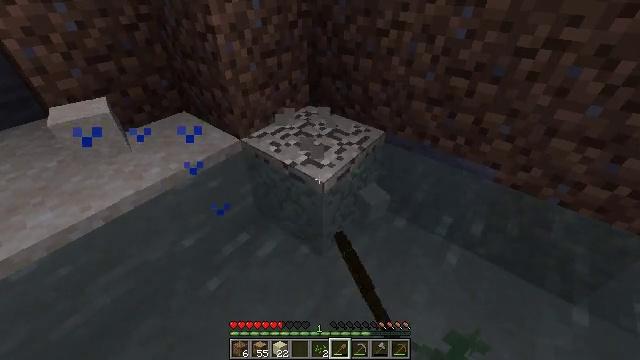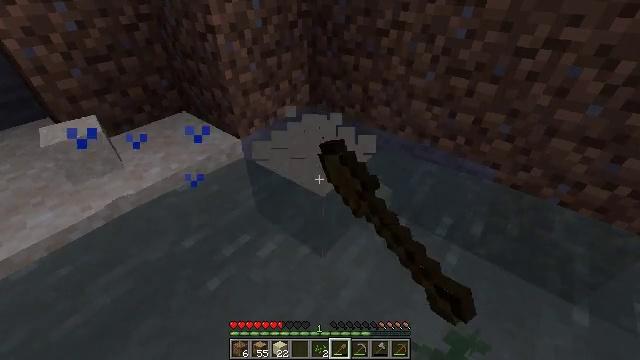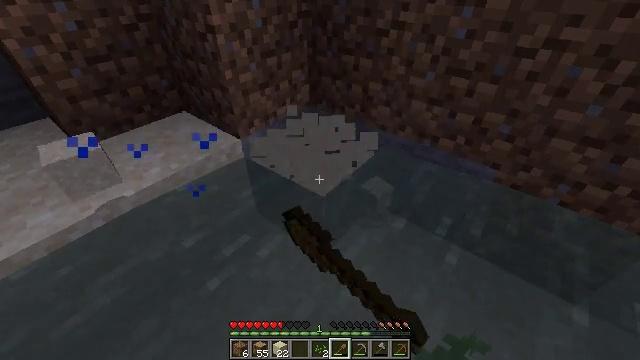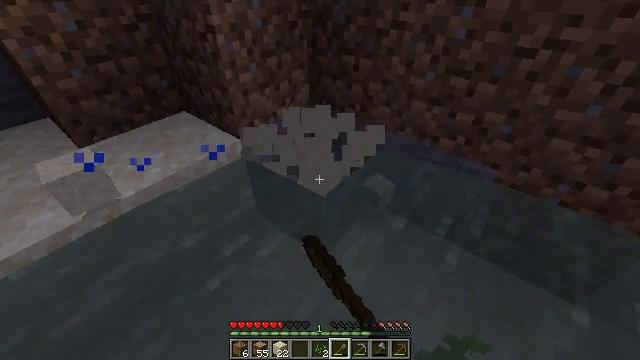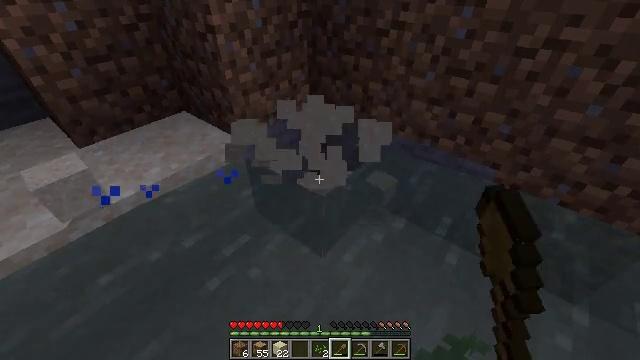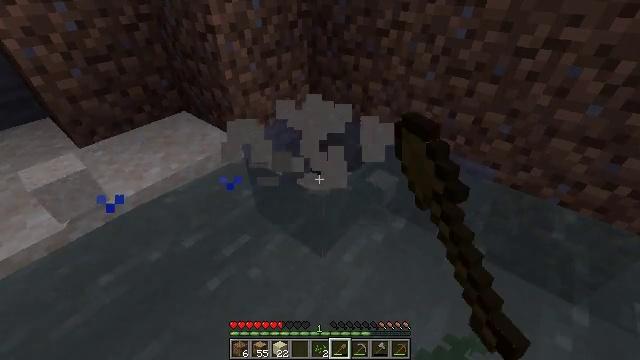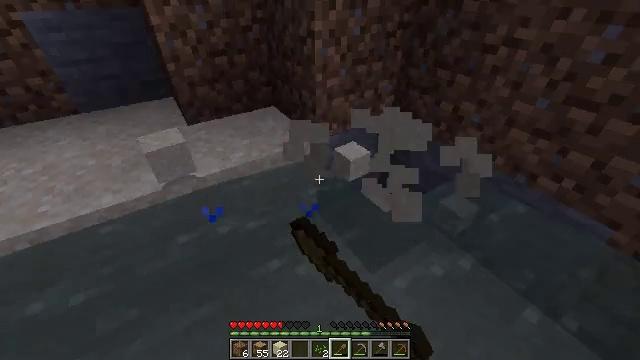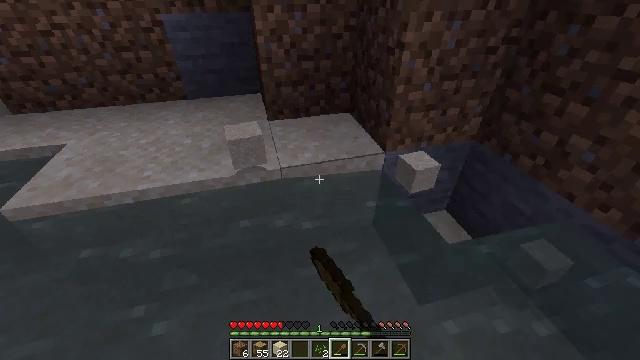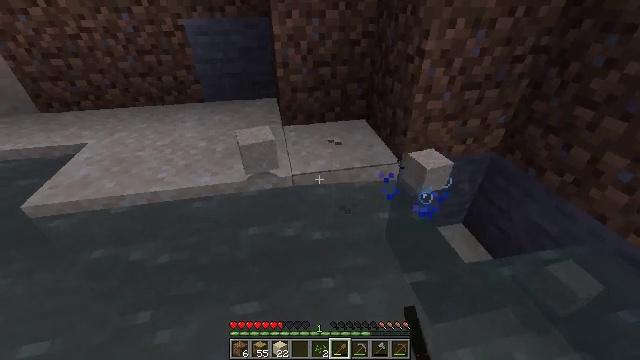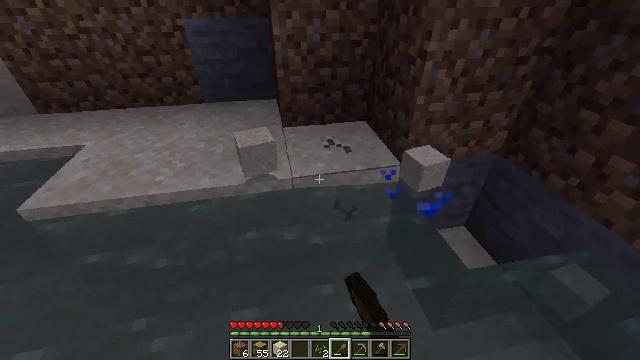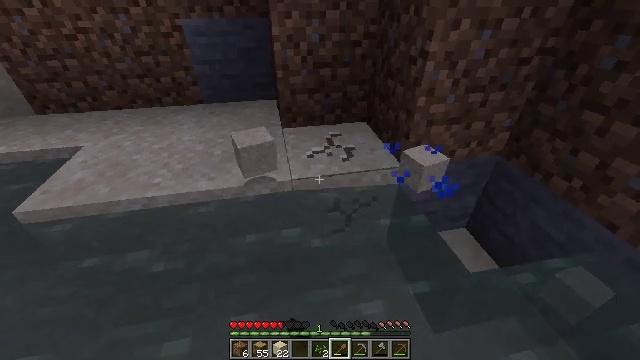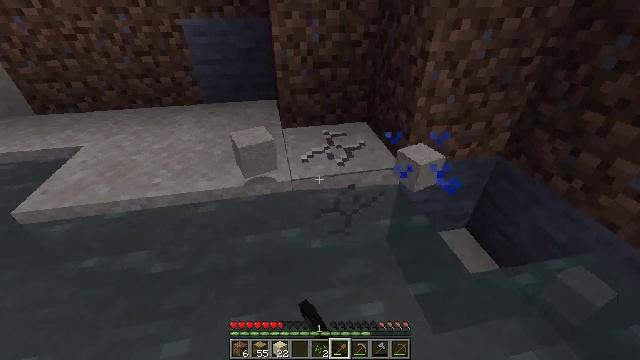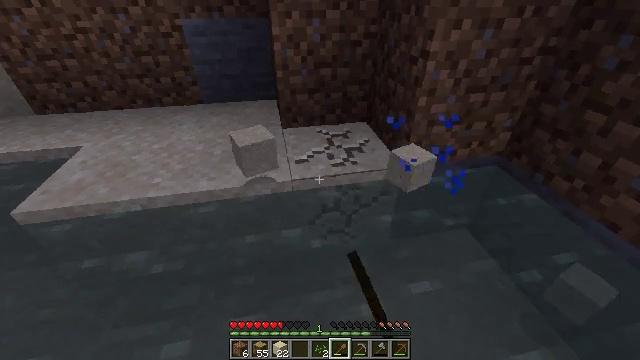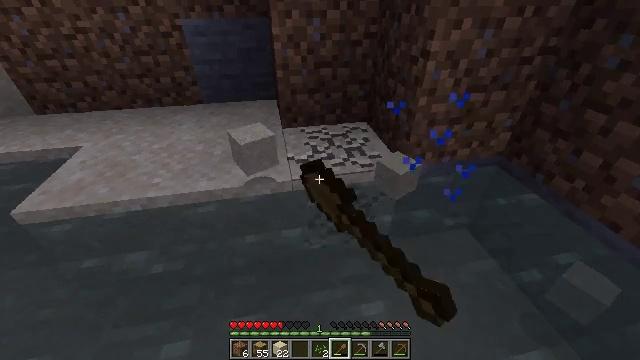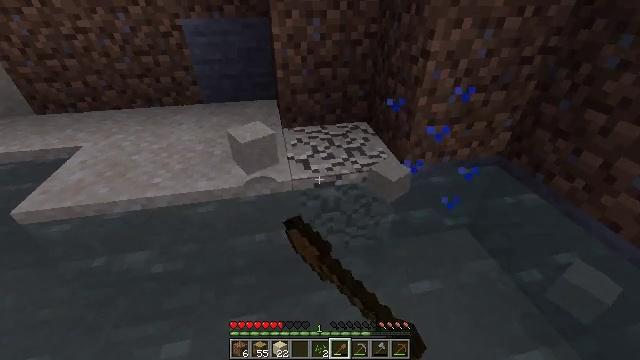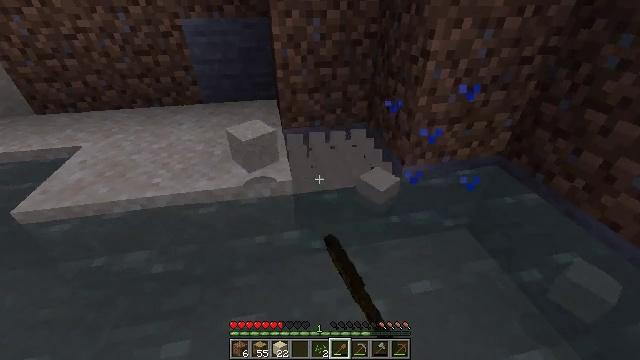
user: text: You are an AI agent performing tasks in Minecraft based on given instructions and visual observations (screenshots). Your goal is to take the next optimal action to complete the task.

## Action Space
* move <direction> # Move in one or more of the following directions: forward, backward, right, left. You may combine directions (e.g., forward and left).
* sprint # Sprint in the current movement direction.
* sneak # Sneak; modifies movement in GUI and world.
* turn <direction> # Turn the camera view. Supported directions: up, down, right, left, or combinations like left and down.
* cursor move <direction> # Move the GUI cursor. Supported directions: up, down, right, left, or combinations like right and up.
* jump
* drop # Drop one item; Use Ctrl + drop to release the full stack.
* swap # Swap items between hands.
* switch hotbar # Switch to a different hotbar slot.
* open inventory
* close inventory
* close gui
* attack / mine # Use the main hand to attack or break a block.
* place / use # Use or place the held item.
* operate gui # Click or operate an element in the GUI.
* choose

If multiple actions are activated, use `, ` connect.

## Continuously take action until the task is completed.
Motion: motion action
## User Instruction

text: Mine sand by the water.
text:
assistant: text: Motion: sneak, attack / mine
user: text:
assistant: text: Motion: sneak, attack / mine
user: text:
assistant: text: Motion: sneak, attack / mine
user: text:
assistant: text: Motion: sneak, attack / mine
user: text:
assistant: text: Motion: sneak, attack / mine
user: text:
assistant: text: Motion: move forward, sneak, turn left and up, attack / mine
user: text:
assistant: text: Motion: move forward, sneak, turn left and up, attack / mine
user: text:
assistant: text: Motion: move forward, sneak, turn left, attack / mine
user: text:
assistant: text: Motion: sneak, attack / mine
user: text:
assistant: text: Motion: sneak, attack / mine
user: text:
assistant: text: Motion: sneak, attack / mine
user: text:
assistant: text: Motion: sneak, attack / mine
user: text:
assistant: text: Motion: sneak, attack / mine
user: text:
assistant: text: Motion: sneak, attack / mine
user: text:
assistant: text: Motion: sneak, attack / mine
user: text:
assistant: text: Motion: sneak, attack / mine
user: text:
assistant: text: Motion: sneak, attack / mine
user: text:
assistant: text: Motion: sneak, attack / mine
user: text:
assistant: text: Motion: sneak, attack / mine
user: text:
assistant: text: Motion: sneak, attack / mine
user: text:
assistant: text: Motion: sneak, attack / mine
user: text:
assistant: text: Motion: move left, sneak, attack / mine
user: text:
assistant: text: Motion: move left, sneak, turn left, attack / mine
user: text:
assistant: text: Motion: move left, sneak, turn left and up, attack / mine
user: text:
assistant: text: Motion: sneak, turn left, attack / mine
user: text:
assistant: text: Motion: sneak, attack / mine
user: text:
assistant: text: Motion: sneak, attack / mine
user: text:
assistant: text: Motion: sneak, attack / mine
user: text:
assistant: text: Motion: sneak, attack / mine
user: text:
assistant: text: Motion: sneak, attack / mine